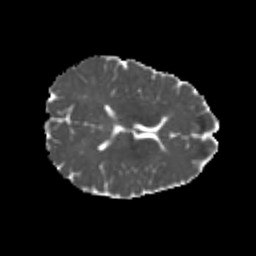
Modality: MD
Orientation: axial
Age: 20
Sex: female
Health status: healthy
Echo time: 0.074 s